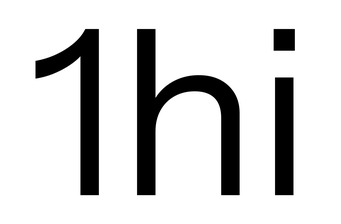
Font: InstrumentSans_Regular